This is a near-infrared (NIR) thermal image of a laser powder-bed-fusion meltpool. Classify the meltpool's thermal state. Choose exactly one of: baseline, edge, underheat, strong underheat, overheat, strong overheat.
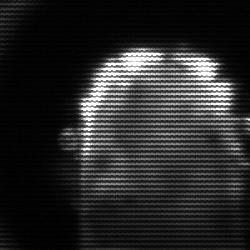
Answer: baseline